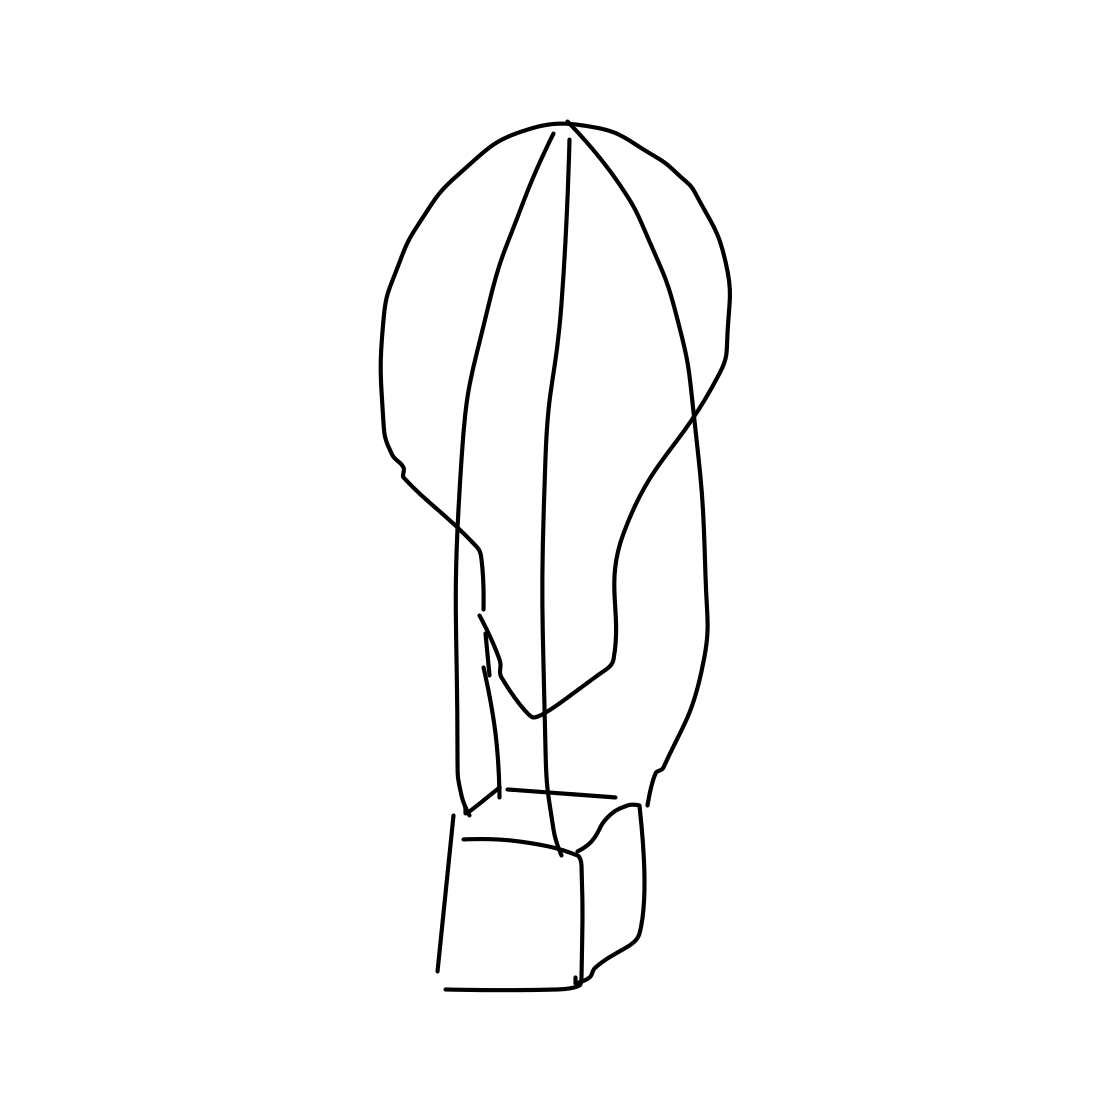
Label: hot air balloon